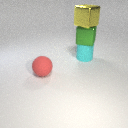
large red rubber sphere in front of large cyan rubber cylinder